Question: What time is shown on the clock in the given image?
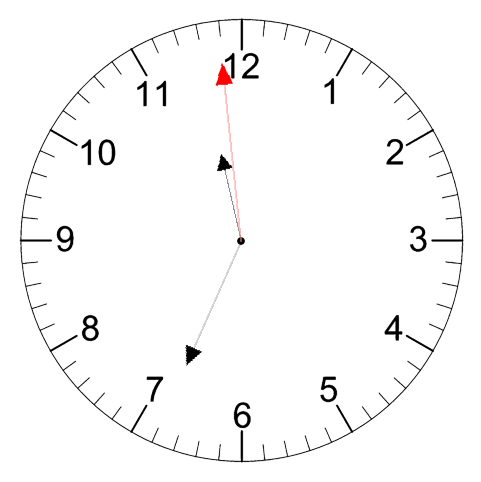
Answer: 11:33:59